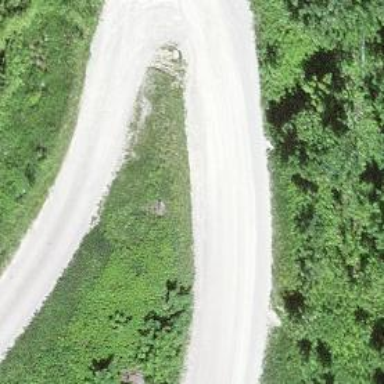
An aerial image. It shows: Unpaved unclassified road.